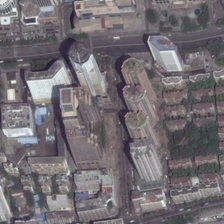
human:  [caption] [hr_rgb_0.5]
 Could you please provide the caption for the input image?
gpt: the commercial lying alongside with a residential is divided by a alley .

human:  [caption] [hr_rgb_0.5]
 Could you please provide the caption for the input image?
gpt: we can see the residential area as well as high rise offices .

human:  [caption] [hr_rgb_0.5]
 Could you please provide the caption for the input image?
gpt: the commercial lying alongside with a residential is divided by a alley .

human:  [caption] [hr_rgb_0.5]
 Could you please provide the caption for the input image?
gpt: seven skyscrapers stand in the roadside of this commercial area .

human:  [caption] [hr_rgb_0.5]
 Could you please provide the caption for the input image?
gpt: many commercial tall buildings are in a commercial area .